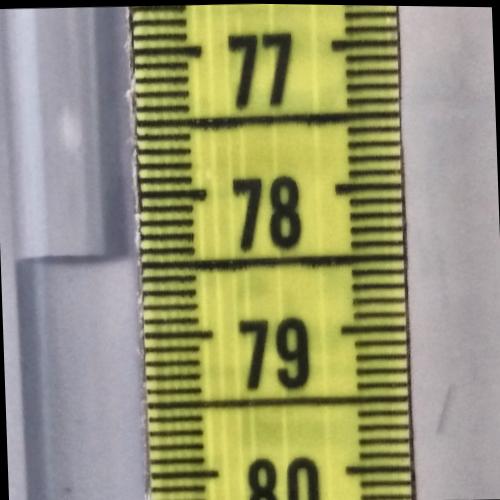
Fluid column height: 78.4 cm